Field crop: maize
Growth stage: 1
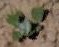
Species: chenopodium